Interaction volume radius: 5 \u00c5
Interaction volume height: 15 \u00c5
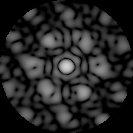
Disorder parameter: 0.455